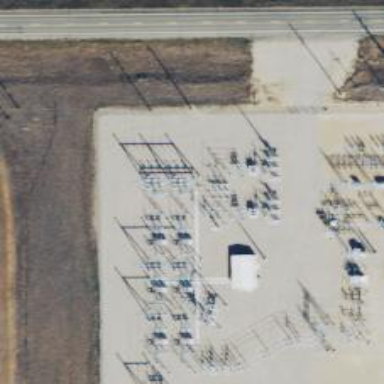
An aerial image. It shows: Switch for power supply.